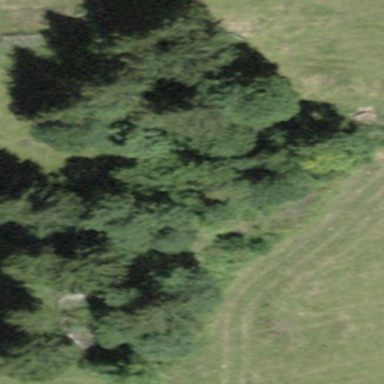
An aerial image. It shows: Beautiful woodland area.